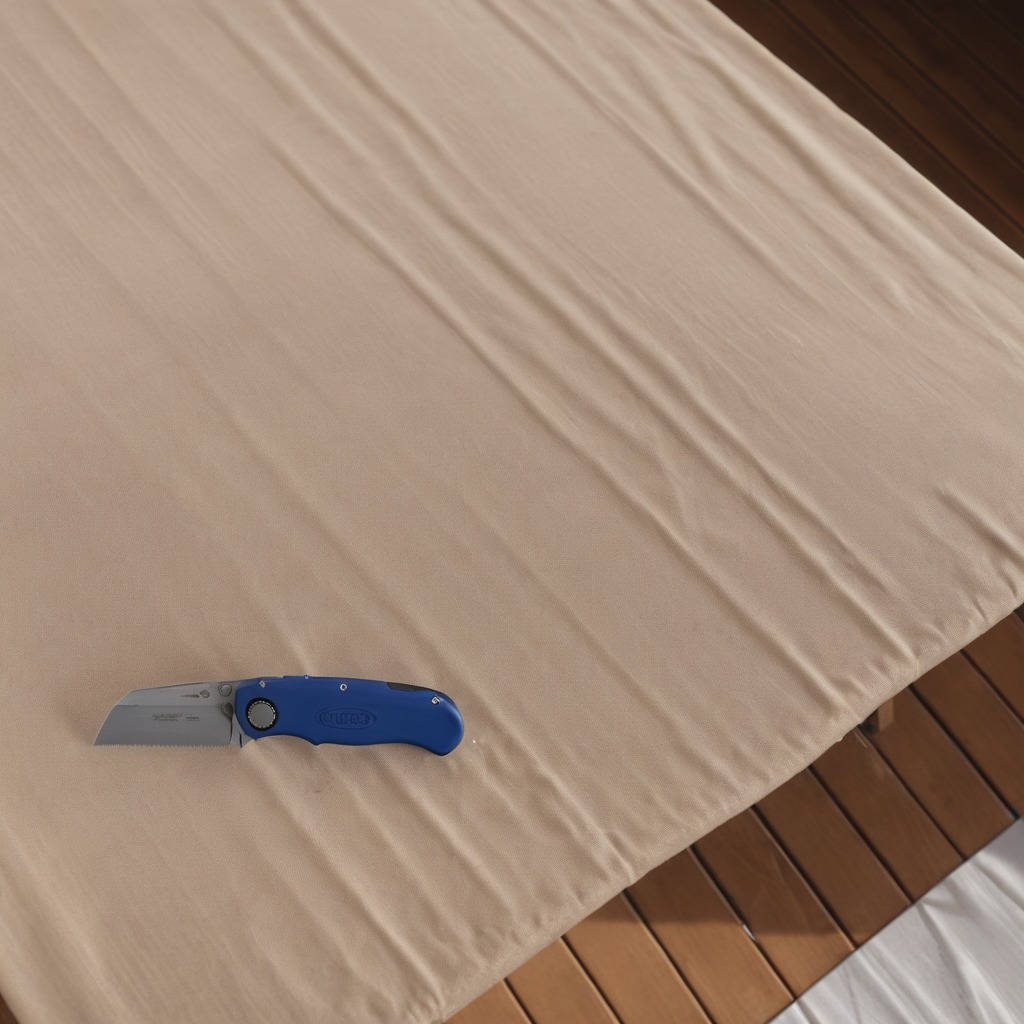
A utility knife lying on a wooden table in an outdoor workshop during daytime bright natural light soft shadows worn but beneath the cloth